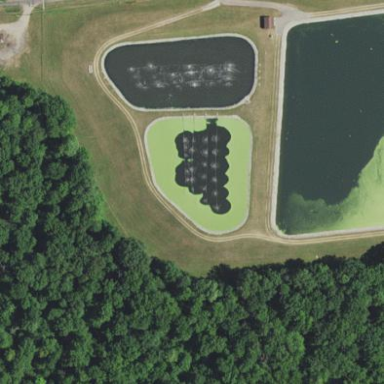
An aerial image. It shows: Basin with wastewater. The area is designated for water treatment.